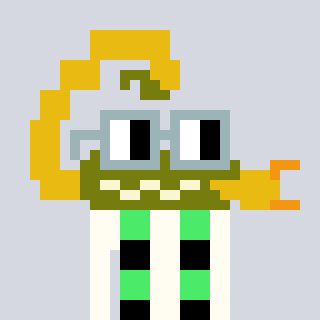
a pixel art character with square dark gray glasses, a scorpion-shaped head and a grayscale-colored body on a cool background